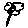
Label: flower